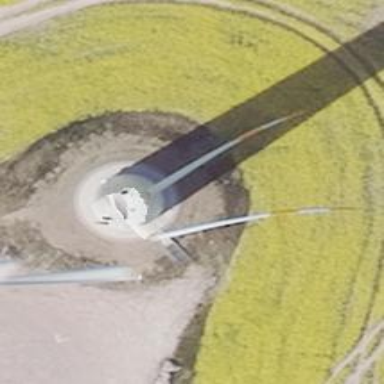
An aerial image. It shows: Wind generator using wind turbines of horizontal axis.